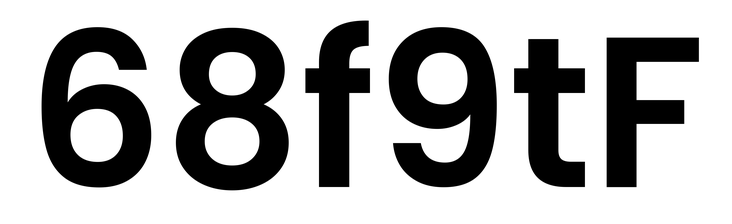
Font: Poppins-SemiBold